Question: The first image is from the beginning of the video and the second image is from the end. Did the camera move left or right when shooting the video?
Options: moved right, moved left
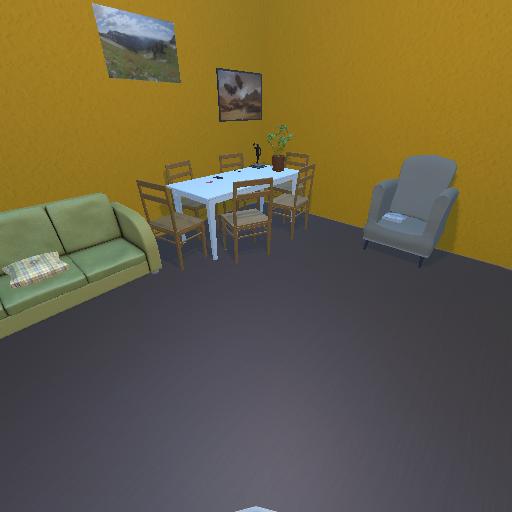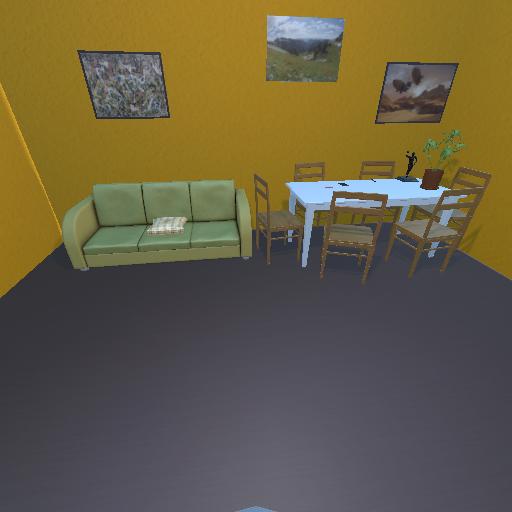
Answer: moved right